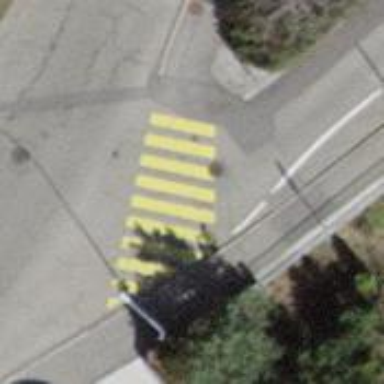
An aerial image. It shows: Zebra crossing on the road.